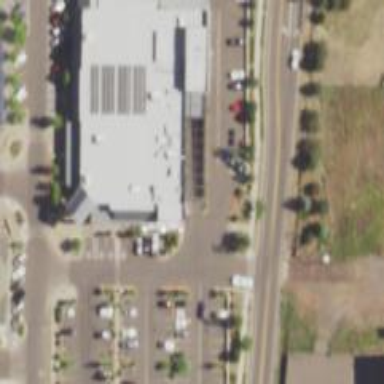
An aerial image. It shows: Commercial building housing supermarket.